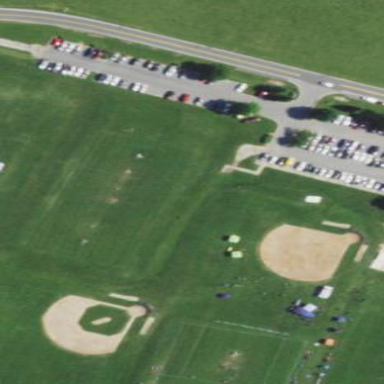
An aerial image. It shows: Lacrosse pitch for leisure land.